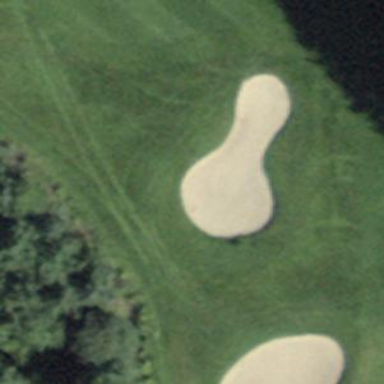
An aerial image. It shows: Sand bunker on golf course.